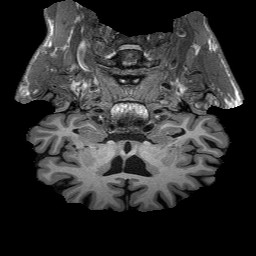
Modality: T1w
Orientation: sagittal
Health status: healthy